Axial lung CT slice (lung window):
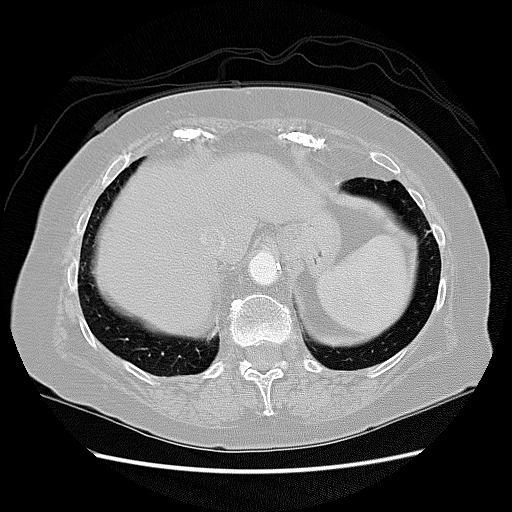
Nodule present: no